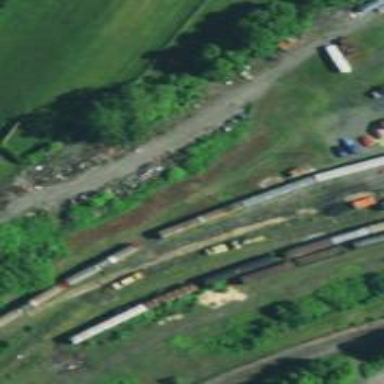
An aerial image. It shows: Preserved railway yard with rails.